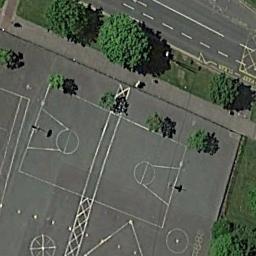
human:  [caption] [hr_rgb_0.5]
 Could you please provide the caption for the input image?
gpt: There is a basketball court on the open place next to some trees with a road pass by .

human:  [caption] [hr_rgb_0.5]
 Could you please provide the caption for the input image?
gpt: Next to the road is a playground with a basketball court,Next to the lawn .

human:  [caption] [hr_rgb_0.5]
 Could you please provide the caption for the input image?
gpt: There is a simple basketball court on the picture .

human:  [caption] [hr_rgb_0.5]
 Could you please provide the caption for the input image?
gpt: A basketball court surrounded by the green belt and a road beside .

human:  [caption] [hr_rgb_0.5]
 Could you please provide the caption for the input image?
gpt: A road is beside the basketball court .